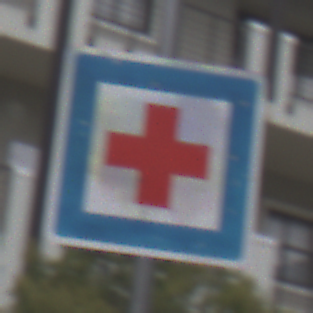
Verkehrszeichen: ErsteHilfe
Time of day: Midday
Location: Outdoor (Urban)
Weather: Overcast
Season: NotSpecified
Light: Natural